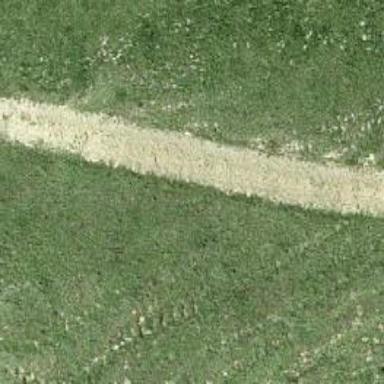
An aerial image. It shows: Unpaved track with grade5 tracktype.